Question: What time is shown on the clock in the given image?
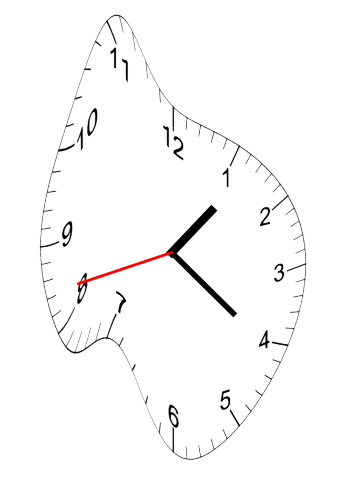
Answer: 01:20:42